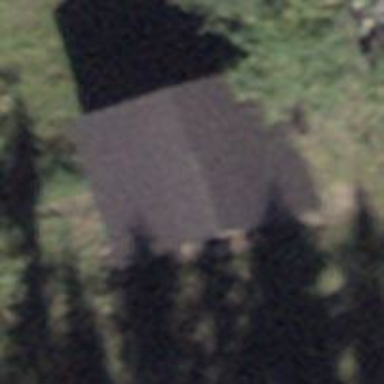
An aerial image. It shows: Barn.